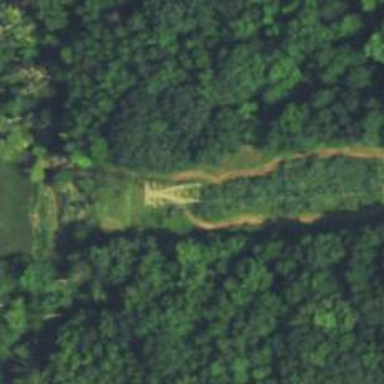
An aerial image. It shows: Lattice structure tower used for power transmission.